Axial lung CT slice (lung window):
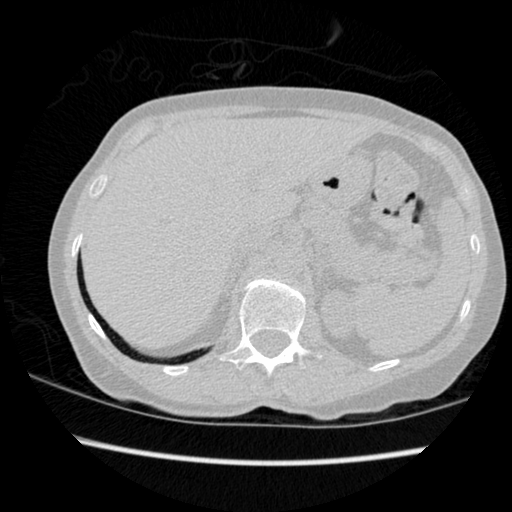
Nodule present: no